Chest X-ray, PA view. Patient: 50 years old, sex F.
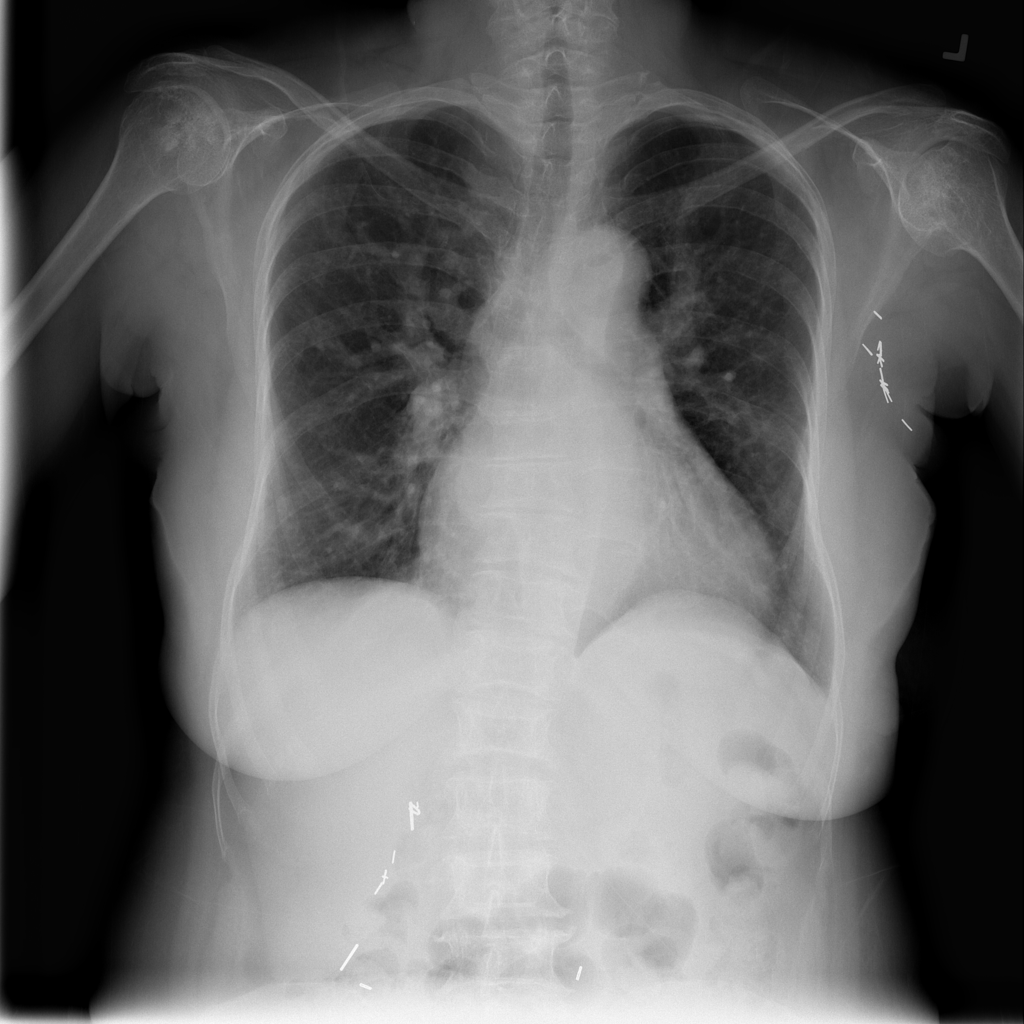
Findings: No Finding